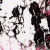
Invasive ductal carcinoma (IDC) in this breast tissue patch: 0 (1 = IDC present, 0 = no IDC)